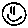
Label: smiley face